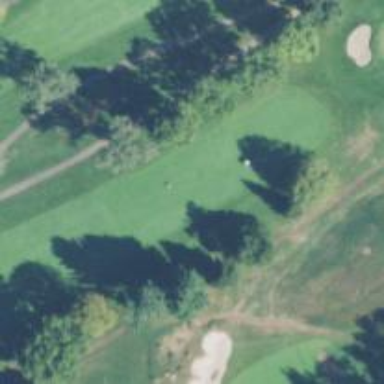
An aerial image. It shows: Golf hole.